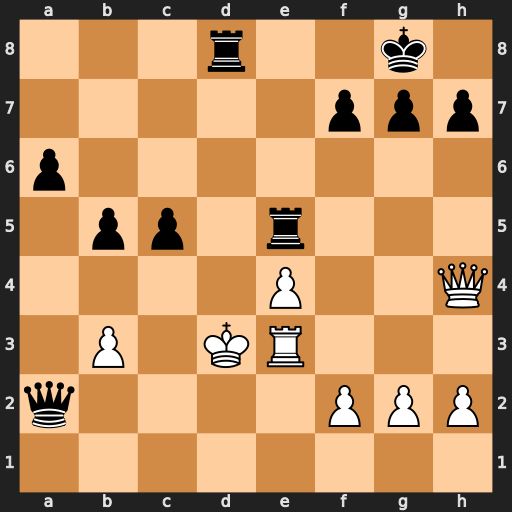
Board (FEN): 3r2k1/5ppp/p7/1pp1r3/4P2Q/1P1KR3/q4PPP/8
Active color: w
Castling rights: -
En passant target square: -
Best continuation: Qxd8+ Re8 Qxe8#